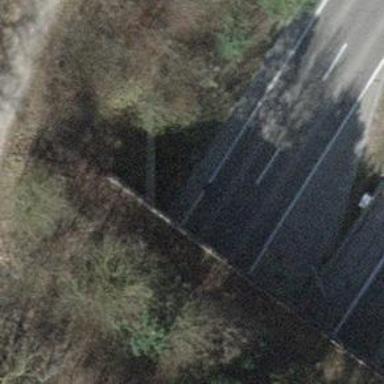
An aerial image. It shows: Primary highway passing through tunnel with asphalt surface.